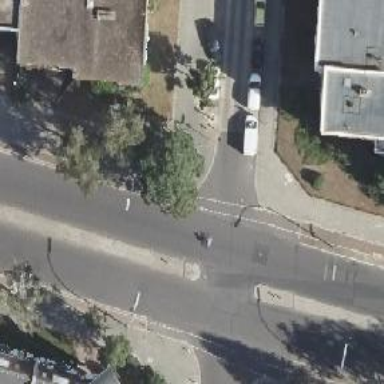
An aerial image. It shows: Secondary road with asphalt surface and cycle track on the right side.